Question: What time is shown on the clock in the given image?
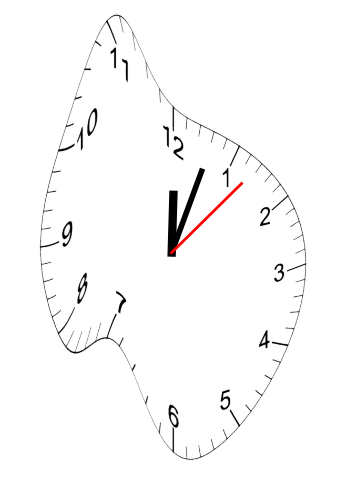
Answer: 12:03:07